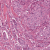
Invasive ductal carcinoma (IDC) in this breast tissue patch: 1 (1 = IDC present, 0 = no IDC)